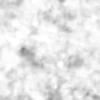
Label: no_change